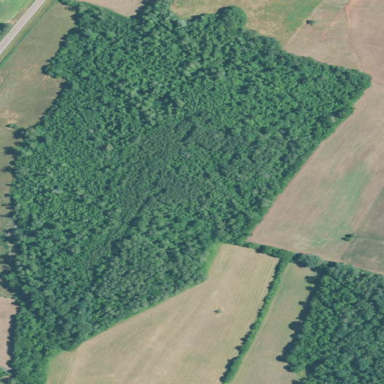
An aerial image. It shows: Serene woodland landscape.